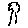
Label: tree